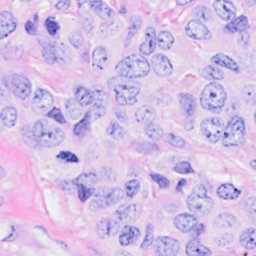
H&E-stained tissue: Breast